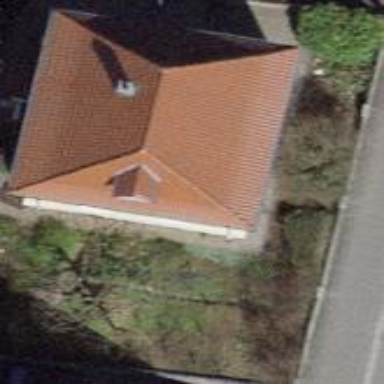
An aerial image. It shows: Hipped roof on apartment building.